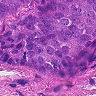
Metastatic tissue present: yes